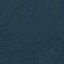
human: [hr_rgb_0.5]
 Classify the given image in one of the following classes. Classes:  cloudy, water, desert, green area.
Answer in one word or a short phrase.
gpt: green area